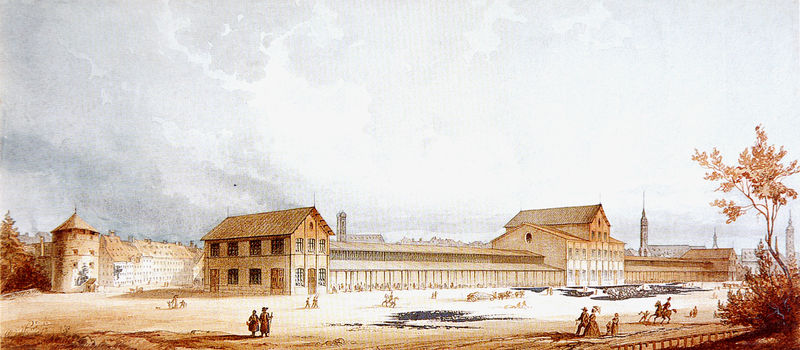
Titel: Ansicht der Schrannenhalle in München v. S.
Standort: München
Institution: Stadtmuseum, Graphische Sammlung
Schlagwörter: baum, gemälde, himmel, mann, schatten, weiß, wolken, aquarell, bäume, frauen, kirchturm, landschaft, menschen, ocker, sand, stadt, braun, damen, fenster, frau, grau, hell, holz, licht, männer, orange, schwarz, säulen, vordergrund, zeichnung, anlage, dach, dame, gebäude, haus, schirm, schloss, sonnenschirm, wolke, zaun, beige, leute, malerei, alt, architektur, barock, blass, weit, ebene, erde, feld, horizont, häuser, hügel, weite, brücke, brüstung, busch, büsche, gehen, kirche, sonne, sträucher, kinder, pferd, reiter, schuppen, turm, reiten, ansicht, fassade, passanten, vedute, schule, berge, leer, verlassen, wüste, dächer, mauer, graphik, bullauge, herbst, winter, fabrik, platz, sepia, figuren, tannen, soldaten, geländer, halle, kirchen, panorama, stadtansicht, zwiebel, offen, burg, scheune, himmle, kloster, türme, zwiebelturm, zwiebeltürme, münchen, dom, alpen, pfahl, festung, soldat, bahnhof, volk, einkaufen, tanne, langhaus, stadttor, querhaus, fluchtpunkt, stall, kühl, manufaktur, spaziergänger, weitläufig, perd, bau, firma, königsplatz, kaserne, lager, säulengang, frauenkirche, mittelgrund, strächer, goldener schnitt, satteldächer, hallen, vorplatz, horizontale, langbau, schrannenhalle, aquarelliert, schranne, alter peter, bullaugen, getreidehalle, gleißend, lagerhaus, längshaus, minga, rundturm, st. peter, trum, tunier, stadtmauern, spatzieren, 19. jahrhundert, langestrecktes gebäude, kasernenansicht, reiten pferd, weiter himmel, stallungem, marsstall